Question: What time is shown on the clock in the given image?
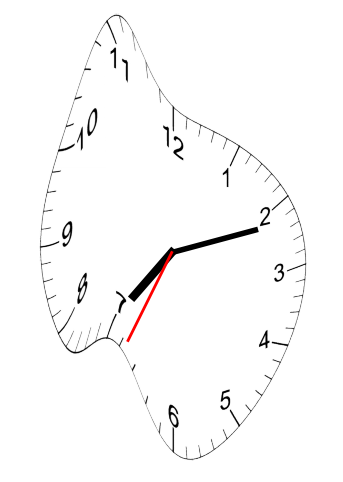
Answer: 07:11:34